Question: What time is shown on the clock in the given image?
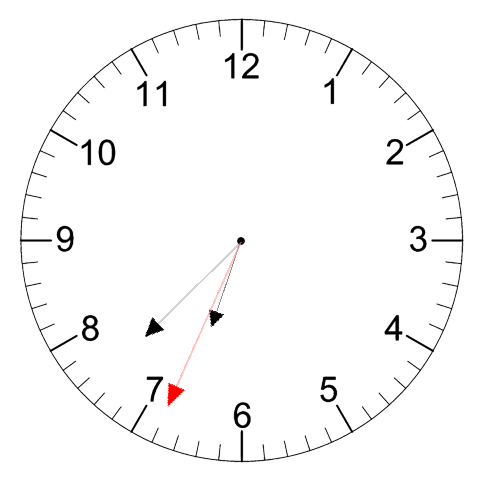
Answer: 06:37:34